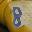
Label: 8